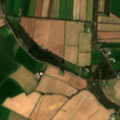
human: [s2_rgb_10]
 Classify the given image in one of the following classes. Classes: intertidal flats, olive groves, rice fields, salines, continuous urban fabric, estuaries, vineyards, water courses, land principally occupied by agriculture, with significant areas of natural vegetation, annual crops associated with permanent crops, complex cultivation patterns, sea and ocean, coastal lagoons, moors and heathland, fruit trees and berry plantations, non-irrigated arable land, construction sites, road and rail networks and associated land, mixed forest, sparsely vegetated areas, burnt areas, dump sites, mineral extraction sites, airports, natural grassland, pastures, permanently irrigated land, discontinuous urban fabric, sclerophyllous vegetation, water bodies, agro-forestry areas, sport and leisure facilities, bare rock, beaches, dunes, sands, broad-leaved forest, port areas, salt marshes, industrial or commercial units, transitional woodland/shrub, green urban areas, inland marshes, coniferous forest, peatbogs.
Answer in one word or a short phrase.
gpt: non-irrigated arable land, pastures, complex cultivation patterns, coniferous forest